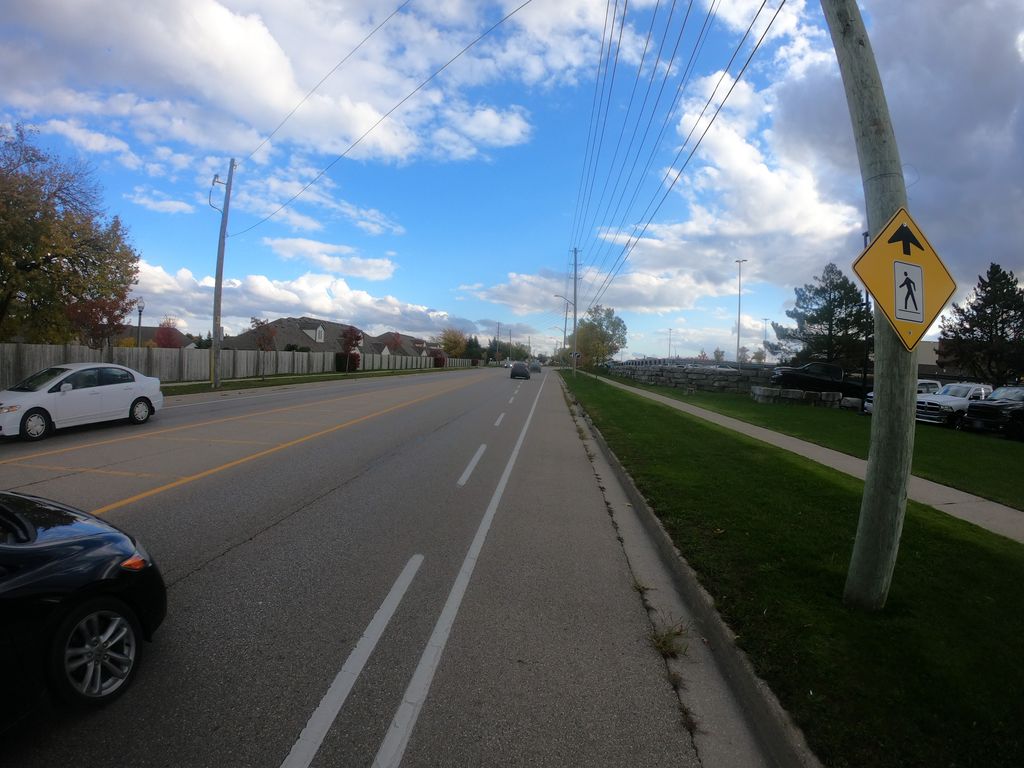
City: kitchener-waterloo